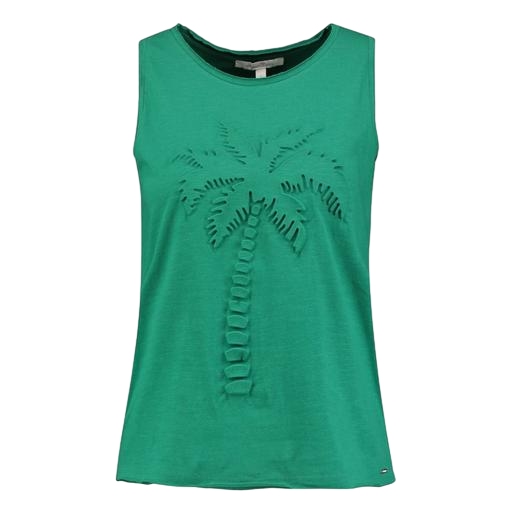
green tank top, branded tank-top, studio cool tank green, white background